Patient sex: M
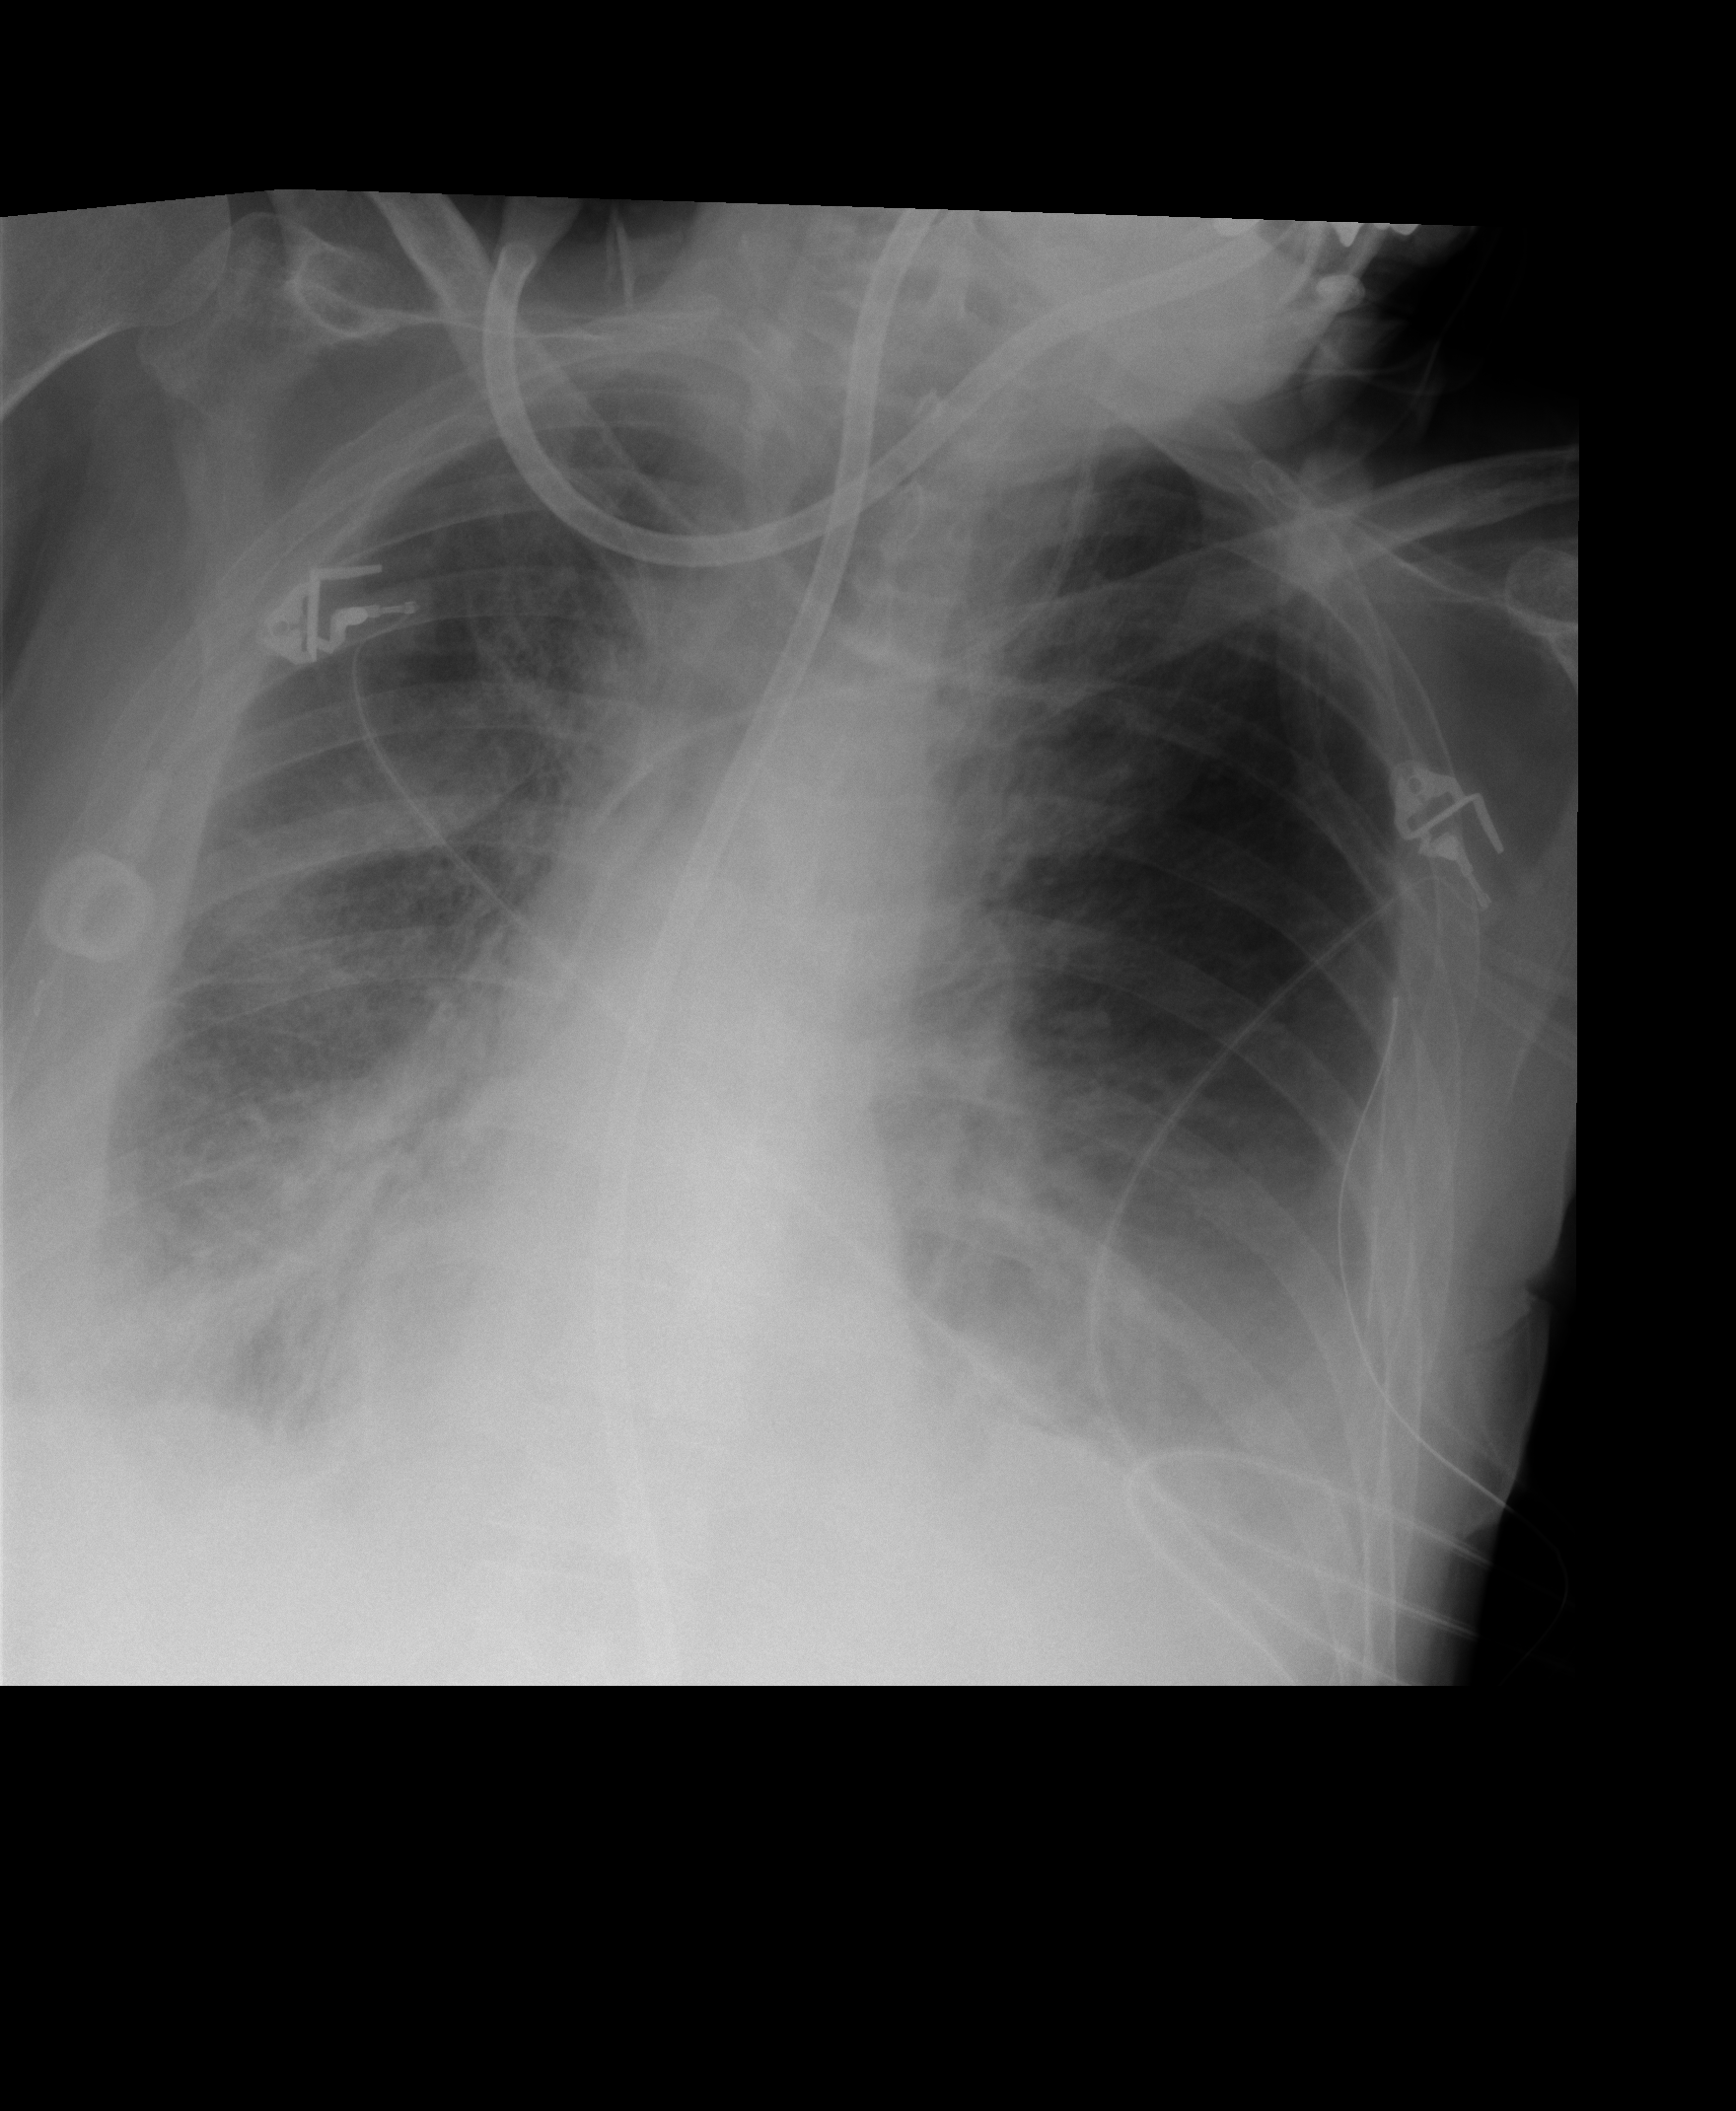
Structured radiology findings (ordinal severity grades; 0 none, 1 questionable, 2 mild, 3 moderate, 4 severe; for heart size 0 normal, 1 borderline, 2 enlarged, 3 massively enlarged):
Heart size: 0
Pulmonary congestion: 2
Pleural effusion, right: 2
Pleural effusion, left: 2
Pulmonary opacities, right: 2
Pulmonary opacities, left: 0
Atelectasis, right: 2
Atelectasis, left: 2